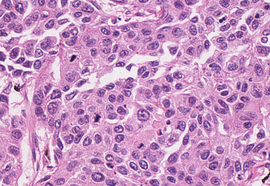
Tumor epithelial tissue: yes
Tumor-associated stroma tissue: no
Normal tissue: no